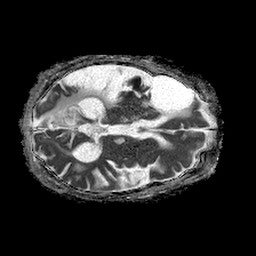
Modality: ADC
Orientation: axial
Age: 64
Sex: male
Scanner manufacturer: philips
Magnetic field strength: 1.5 T
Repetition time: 4.6 s
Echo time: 0.08631 s